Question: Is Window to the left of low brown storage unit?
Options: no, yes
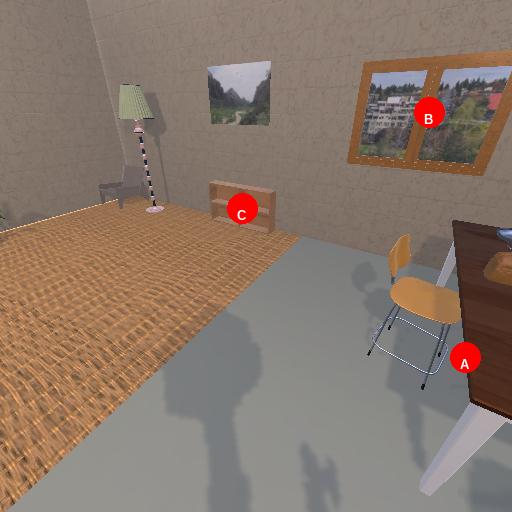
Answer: no